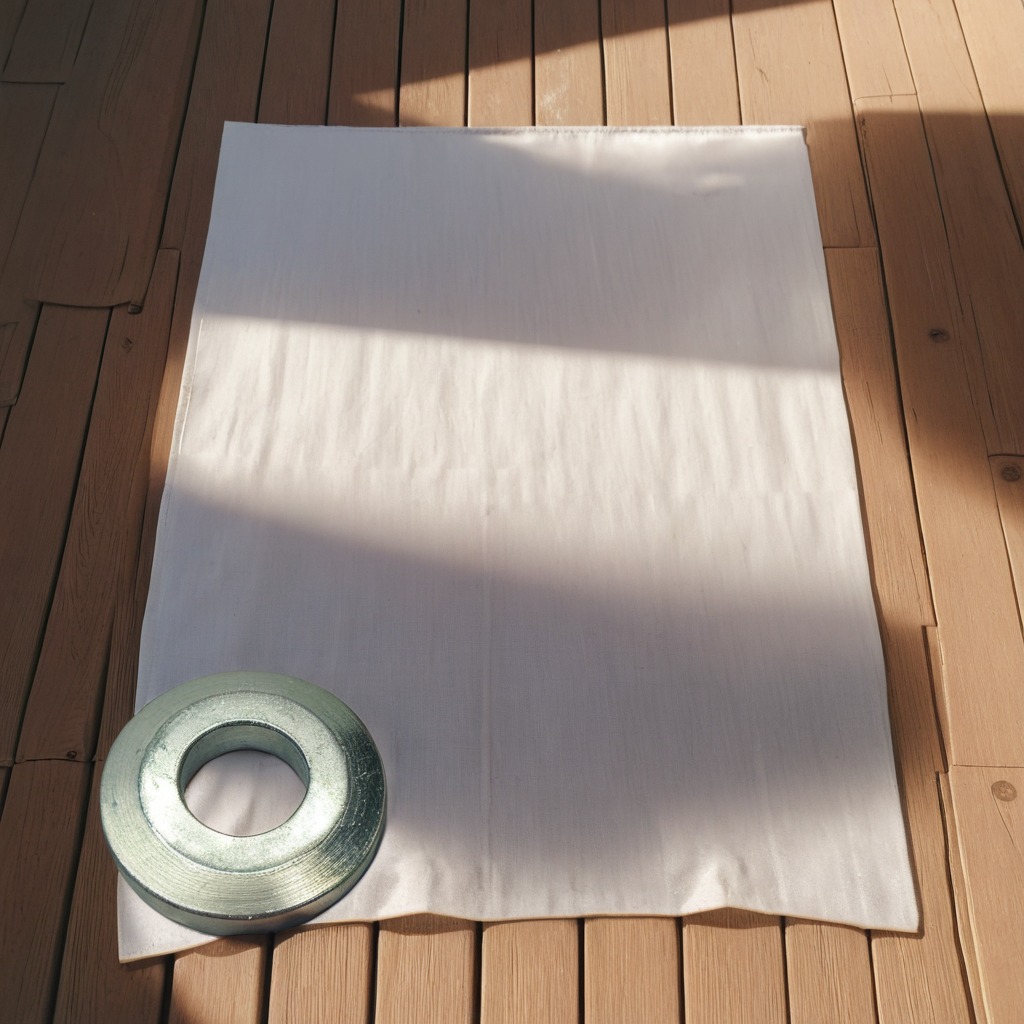
A flat metal washer is lying on the wooden table in the outdoor workshop during daytime bright natural light soft shadows worn but beneath the cloth.